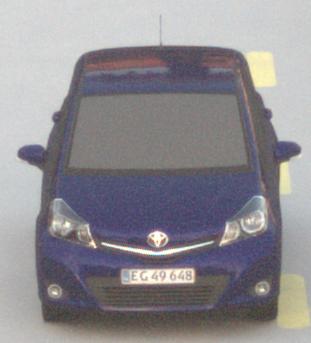
Make: Toyota
Model: Yaris 1.0
Detailed model: Yaris (XP9)
Model produced from: 2009/01
Model produced until: 2010/10
Doors: 3
Color: blue
Road condition: dry road
Daytime: sunrise or sunset
Contrast: low contrast